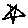
Label: star